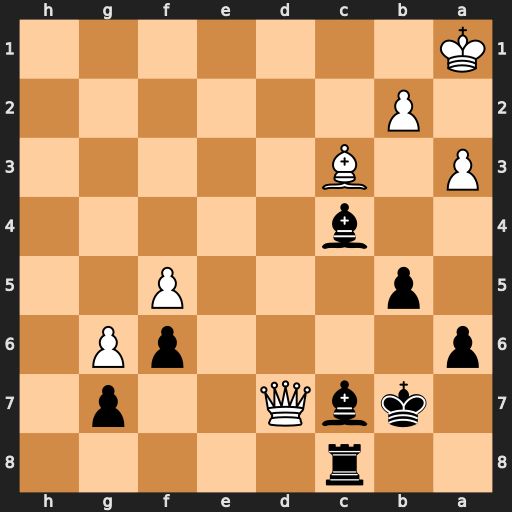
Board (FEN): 2r5/1kbQ2p1/p4pP1/1p3P2/2b5/P1B5/1P6/K7
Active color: b
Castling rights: -
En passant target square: -
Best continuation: Rd8 Qxd8 Bxd8